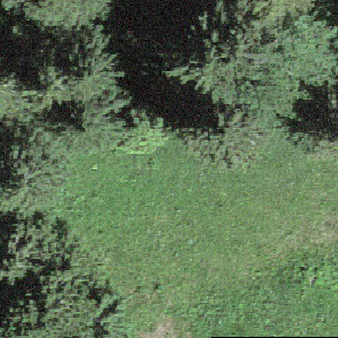
Label: other